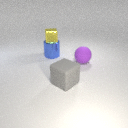
large blue metal cylinder to the left of large purple rubber sphere